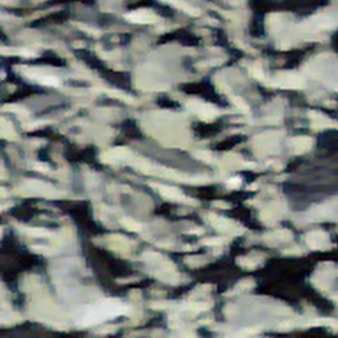
Label: other